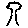
Label: tree